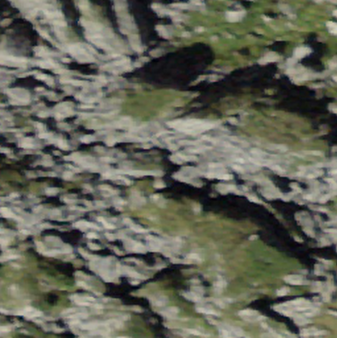
Label: bouldering_area